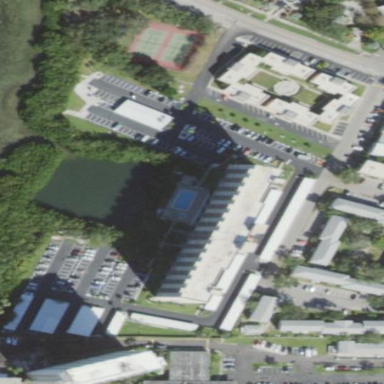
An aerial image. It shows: Condominium building.